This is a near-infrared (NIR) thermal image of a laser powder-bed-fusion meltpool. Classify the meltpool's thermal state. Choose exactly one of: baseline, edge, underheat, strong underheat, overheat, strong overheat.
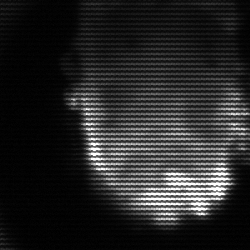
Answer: baseline